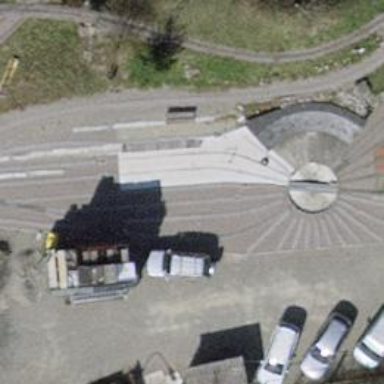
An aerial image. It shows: Miniature railway.